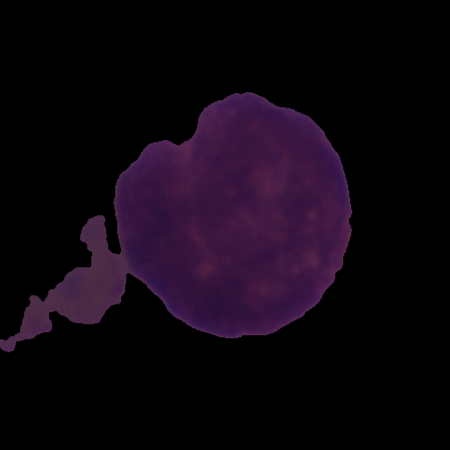
Label: cancer